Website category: camera
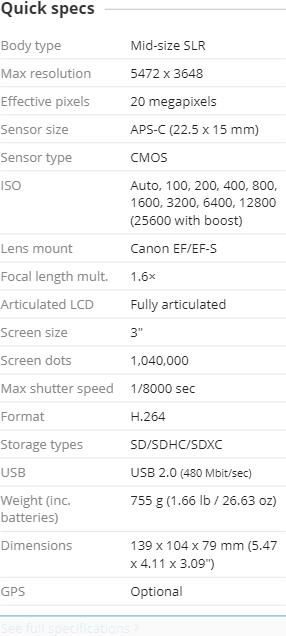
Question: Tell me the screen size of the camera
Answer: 3

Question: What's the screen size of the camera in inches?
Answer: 3

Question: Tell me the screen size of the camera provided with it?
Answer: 3

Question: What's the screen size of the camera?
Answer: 3

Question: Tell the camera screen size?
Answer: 3

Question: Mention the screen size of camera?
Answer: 3

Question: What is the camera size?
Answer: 3

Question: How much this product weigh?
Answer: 755 g (1.66 lb / 26.63 oz )

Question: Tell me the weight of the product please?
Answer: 755 g (1.66 lb / 26.63 oz )

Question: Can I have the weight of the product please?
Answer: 755 g (1.66 lb / 26.63 oz )

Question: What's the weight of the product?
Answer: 755 g (1.66 lb / 26.63 oz )

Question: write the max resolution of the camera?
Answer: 5472 x 3648

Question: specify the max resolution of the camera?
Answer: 5472 x 3648

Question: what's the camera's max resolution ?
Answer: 5472 x 3648

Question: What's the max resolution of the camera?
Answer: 5472 x 3648

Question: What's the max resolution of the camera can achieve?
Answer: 5472 x 3648

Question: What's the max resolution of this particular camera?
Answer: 5472 x 3648

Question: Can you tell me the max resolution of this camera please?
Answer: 5472 x 3648

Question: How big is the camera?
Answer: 139 x 104 x 79 mm (5.47 x 4.11 x 3.09 )

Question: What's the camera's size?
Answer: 139 x 104 x 79 mm (5.47 x 4.11 x 3.09 )

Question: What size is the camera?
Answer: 139 x 104 x 79 mm (5.47 x 4.11 x 3.09 )

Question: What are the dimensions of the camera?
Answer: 139 x 104 x 79 mm (5.47 x 4.11 x 3.09 )

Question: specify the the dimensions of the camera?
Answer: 139 x 104 x 79 mm (5.47 x 4.11 x 3.09 )

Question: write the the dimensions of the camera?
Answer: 139 x 104 x 79 mm (5.47 x 4.11 x 3.09 )

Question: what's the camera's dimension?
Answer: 139 x 104 x 79 mm (5.47 x 4.11 x 3.09 )